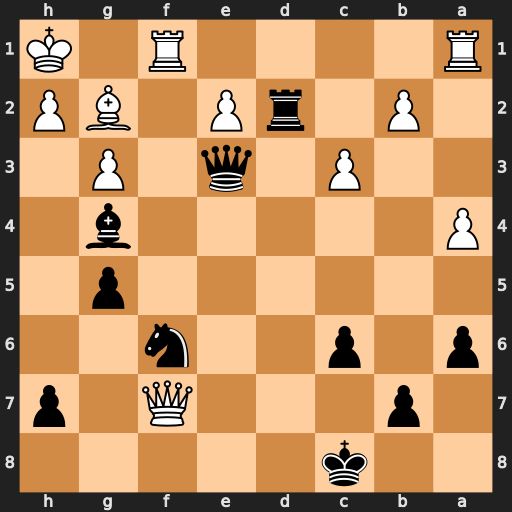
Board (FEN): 2k5/1p3Q1p/p1p2n2/6p1/P5b1/2P1q1P1/1P1rP1BP/R4R1K
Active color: b
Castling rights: -
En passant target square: -
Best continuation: Qxe2 Rg1 Bf3 Qe6+ Qxe6